Question: I'm creating an application that has hips of bundles. Some of them are interfaces and some are implementation of those interfaces. I'm using declarative services (DS) to provide and use services, which means that each bundle has a component.xml describing the service(s) I'm providing/referencing.
Currently I have a class called 'ClockWidget' that implements 3 interfaces (as you can see in the attached diagram). For each service implemented, I have a specific class that is referencing this service. For example, the 'Timeout' class has bind methods that receives anyone who implements the 'TimeoutListener' service.

The problem is that the constructor of the 'ClockWidget' class is being called three times. Obviously I associated that with the number of services that it's being used by other bundles.
what's a good approach/practice in order to deal with bundles that implements more than one service? I mean, I don't want this bundle to be duplicated in the application. I'd like to use the same instance in the three classes that are referencing this guy. I tried to enable the singleton property in the manifest, but nothing has changed.
'ClockWidget.class':
'''
public class ClockWidget implements Widget, TimeoutListener, DummyInterface {
public ClockWidget() {
System.out.println("ClockWidget constructor.");
}
@Override
public String getWidgetName() {
return "Clock widget";
}
@Override
public void onTimeout() {
System.out.println("Timeout!");
}
@Override
public void dummyMethod() {
// Does nothing.
}
}
'''
Its component definition 'ClockWidget.xml'
'''
<?xml version="1.0" encoding="UTF-8"?>
<scr:component xmlns:scr="http://www.osgi.org/xmlns/scr/v1.1.0" name="test.e4.ClockWidget">
<implementation class="test.e4.history.ClockWidget"/>
<service>
<provide interface="test.e4.widget.Widget"/>
<provide interface="test.e4.timeoutlistener.TimeoutListener"/>
<provide interface="test.e4.dummyinterface.DummyInterface"/>
</service>
</scr:component>
'''
A class that uses a service provided by 'ClockWidget'. In this case, the 'Timeout' class:
'''
public class Timeout {
private ArrayList<TimeoutListener> listeners;
public Timeout() {
listeners = new ArrayList<>();
startTimeoutTimer();
}
public void startTimeoutTimer() {
long timeoutInMs = 60 * 1000;
Timer timeoutTimer = new Timer();
timeoutTimer.schedule(new TimerTask() {
@Override
public void run() {
timeout();
}
}, timeoutInMs);
}
// Bind method from DS
public void addListener(TimeoutListener listener) {
listeners.add(listener);
}
// Unbind method from DS
public void removeListener(TimeoutListener listener) {
listeners.remove(listener);
}
public void timeout() {
for (TimeoutListener listener : listeners) {
listener.onTimeout();
}
}
}
'''
Timeout component description:
'''
<?xml version="1.0" encoding="UTF-8"?>
<scr:component xmlns:scr="http://www.osgi.org/xmlns/scr/v1.1.0" name="test.e4.Timeout">
<implementation class="test.e4.Timeout"/>
<reference bind="addListener" cardinality="0..n" interface="test.e4.timeoutlistener.TimeoutListener" name="TimeoutListener" policy="dynamic" unbind="removeListener"/>
</scr:component>
'''
Any suggestion?
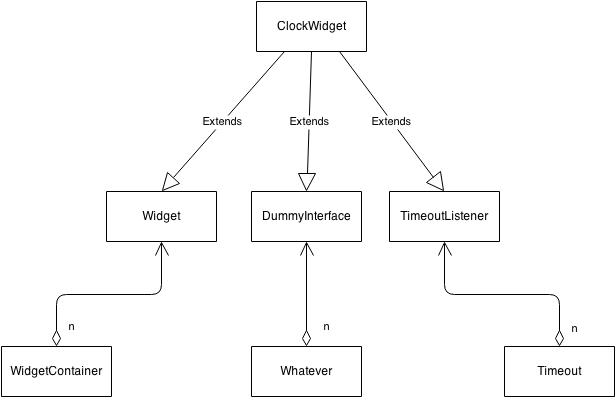
Answer: Sorry guys, I wasn't completely honest with you. Of course my system is much more complex. It's like my 'ClockWidget' class has another method that is being called in the constructor. I didn't know that this could cause the issue. Here is how the full 'ClockWidget.class' would look like:
'''
public class ClockWidget extends Widget implements TimeoutListener, DummyInterface {
private ArrayList<ActivityListeners> activityListeners;
public ClockWidget() {
super();
System.out.println("ClockWidget constructor.");
lookupActivityListeners();
}
@Override
public String getWidgetName() {
return "Clock widget";
}
@Override
public void onTimeout() {
System.out.println("Timeout!");
}
@Override
public void dummyMethod() {
// Does nothing.
}
private void lookupActivityListeners() {
activityListeners = new ArrayList<>();
try {
BundleContext context = FrameworkUtil.getBundle(this.getClass()).getBundleContext();
Collection<ServiceReference<ActivityListener>> serviceReferences = context.getServiceReferences(ActivityListener.class, null);
for (ServiceReference<ActivityListener> serviceReference : serviceReferences) {
ActivityListener activityListener = (ActivityListener) context.getService(serviceReference);
if (activityListener != null) {
activityListeners.add(activityListener);
}
}
} catch (Exception e) {
e.printStackTrace();
}
}
}
'''
As you can see, the method 'lookupActivityListeners' searches for all 'ActivityListener's installed in OSGi and adds them in an array list. I've commented the line 'ActivityListener activityListener = (ActivityListener) context.getService(serviceReference);' and the constructor was called once.
So I had to change the 'lookupActivityListeners();' calling to another place instead of the constructor. Now everything is fine. However, I still don't know why that would be the source of the problem.
Thanks for the answers anyway.